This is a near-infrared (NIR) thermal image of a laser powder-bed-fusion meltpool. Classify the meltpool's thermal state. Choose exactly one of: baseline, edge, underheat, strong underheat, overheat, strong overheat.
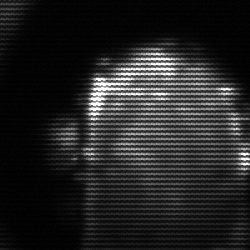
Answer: baseline